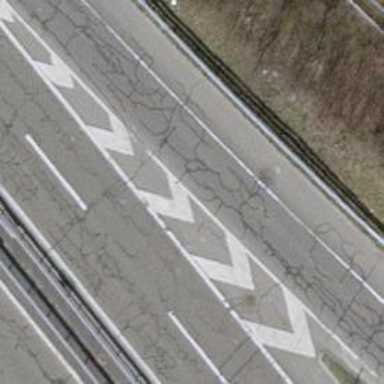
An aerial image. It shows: Asphalt motorway link.